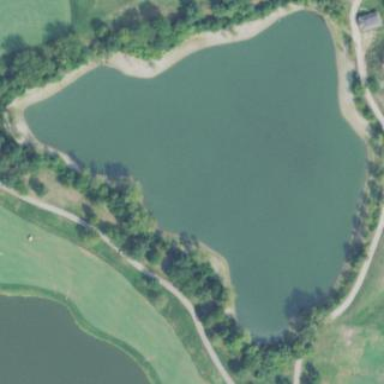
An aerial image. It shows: Water hazard in golf course. The hazard is natural water feature.